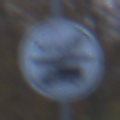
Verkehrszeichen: EndeMautpflicht
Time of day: SunriseSunset
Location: Outdoor (Nature)
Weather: PartlyCloudy
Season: Autumn
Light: Natural